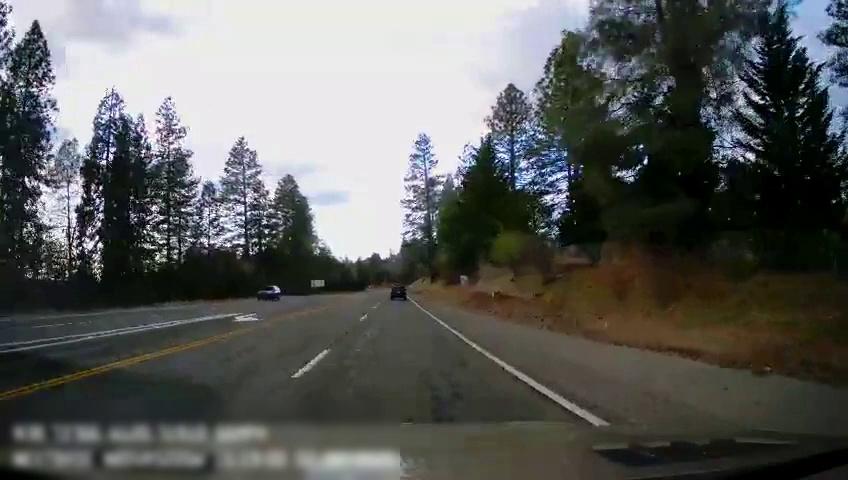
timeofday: Day
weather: Cloudy
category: Drivable Space
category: Vehicles | SUV
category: Vehicles | Car
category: Lanes | Alternate Lane
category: Lanes | Opposite Lane
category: Lanes | Alternate Lane
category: Lanes | Alternate Lane
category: Lanes | Current Lane
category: Lanes | Current Lane